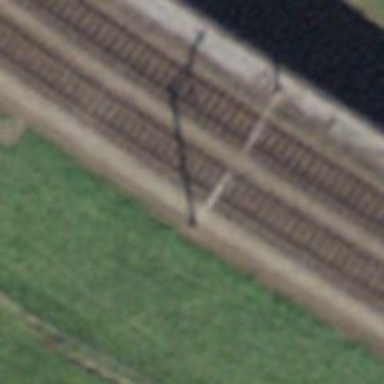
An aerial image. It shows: Single railway track with electrified contact line.